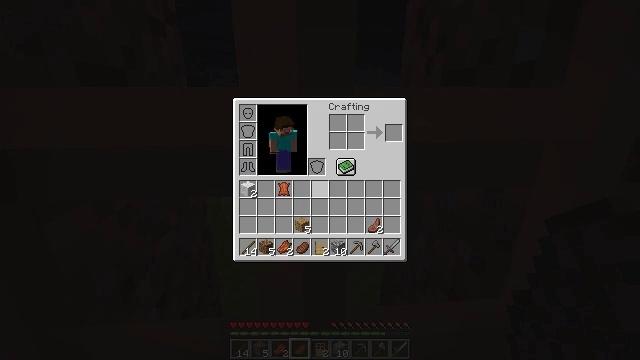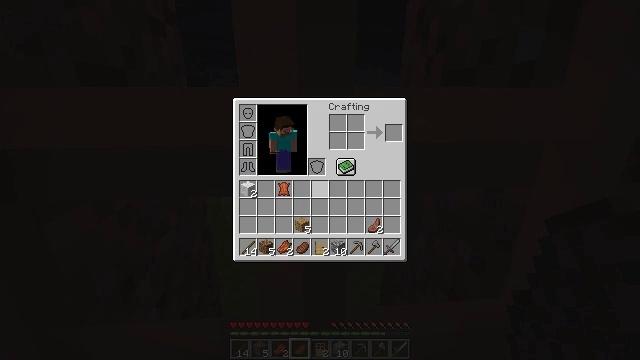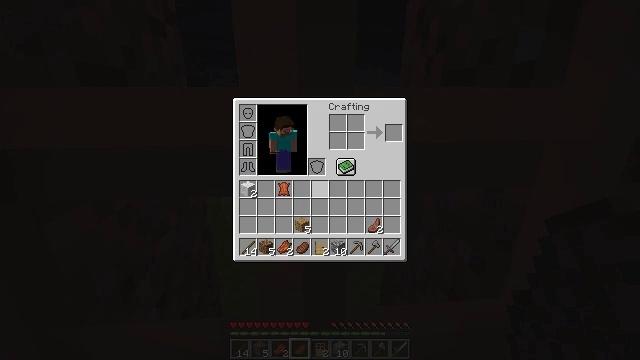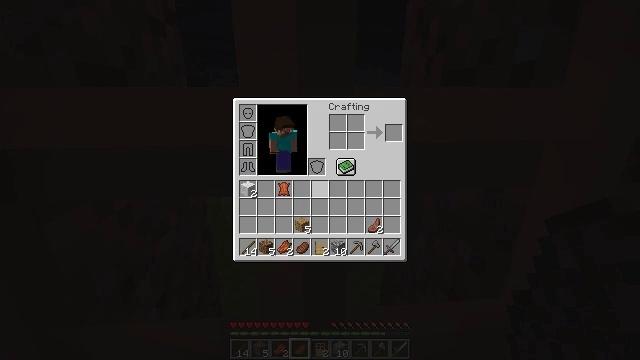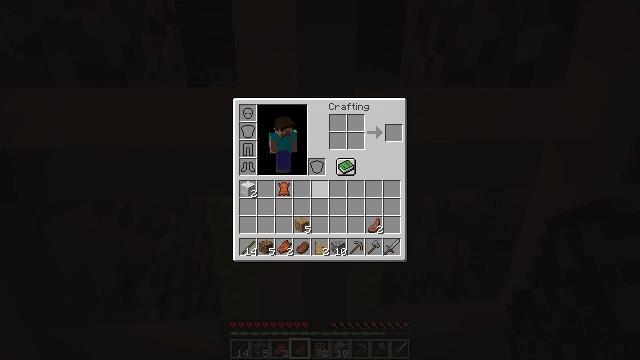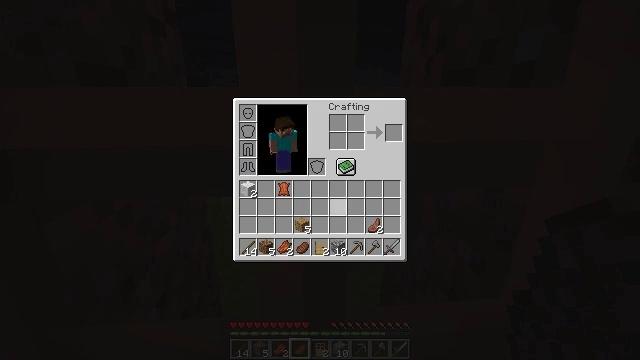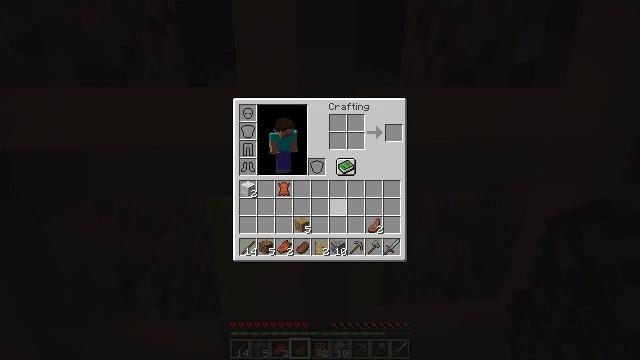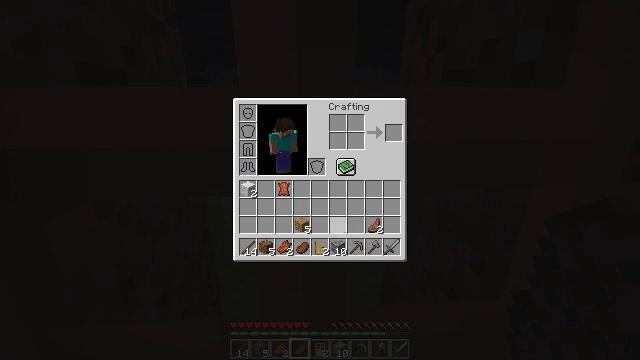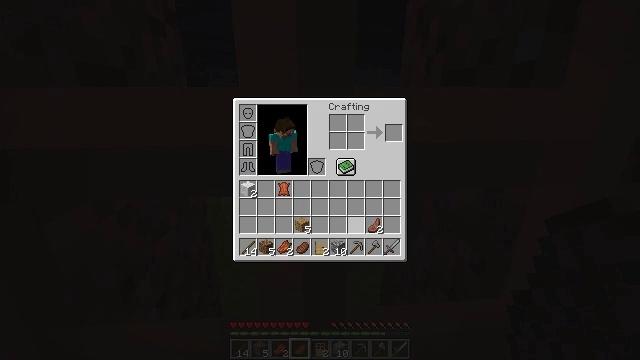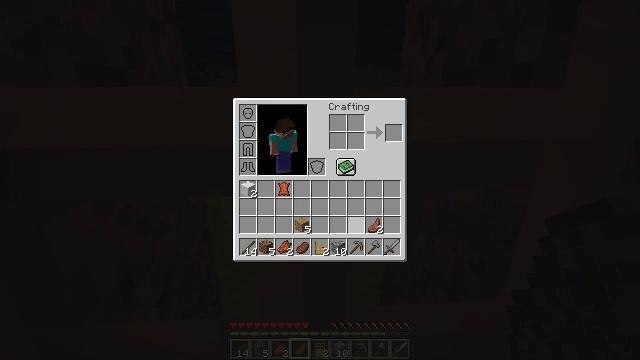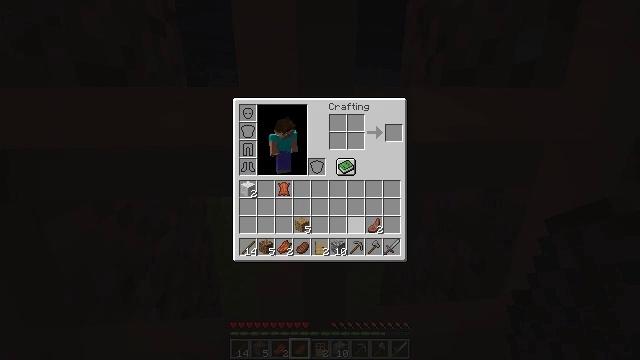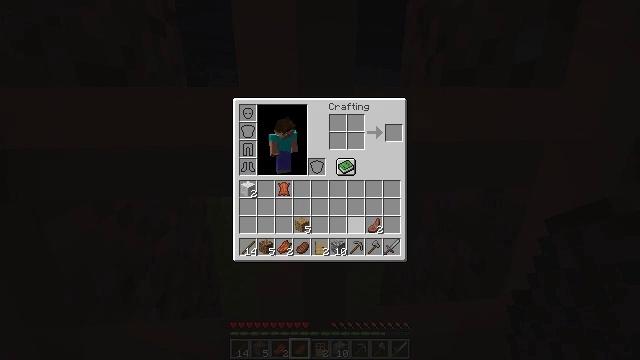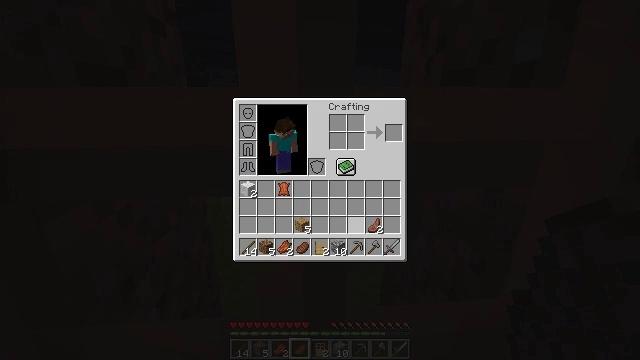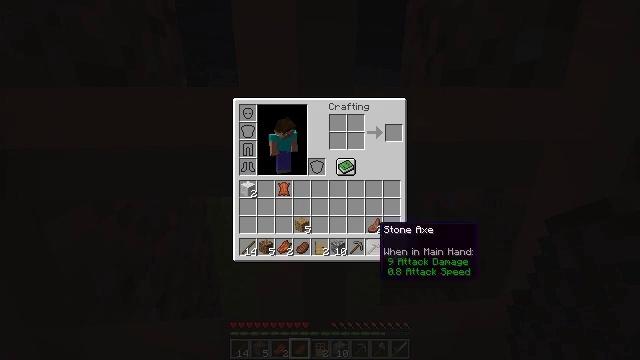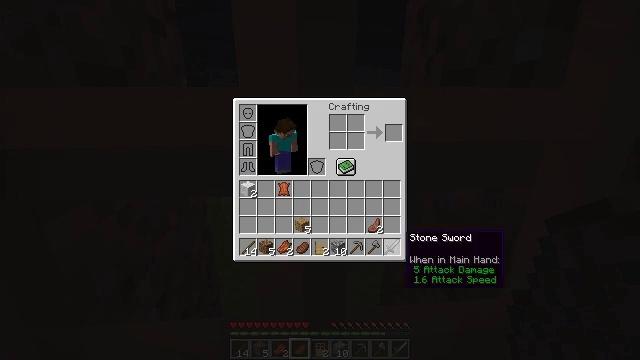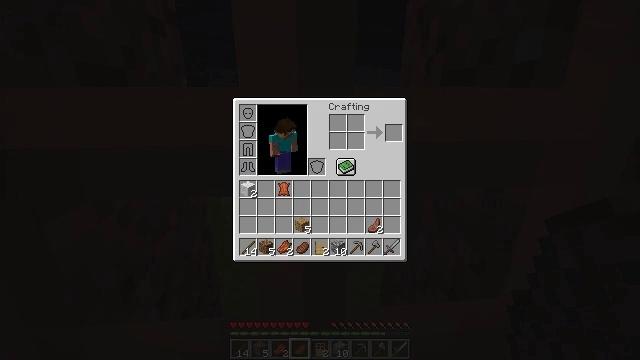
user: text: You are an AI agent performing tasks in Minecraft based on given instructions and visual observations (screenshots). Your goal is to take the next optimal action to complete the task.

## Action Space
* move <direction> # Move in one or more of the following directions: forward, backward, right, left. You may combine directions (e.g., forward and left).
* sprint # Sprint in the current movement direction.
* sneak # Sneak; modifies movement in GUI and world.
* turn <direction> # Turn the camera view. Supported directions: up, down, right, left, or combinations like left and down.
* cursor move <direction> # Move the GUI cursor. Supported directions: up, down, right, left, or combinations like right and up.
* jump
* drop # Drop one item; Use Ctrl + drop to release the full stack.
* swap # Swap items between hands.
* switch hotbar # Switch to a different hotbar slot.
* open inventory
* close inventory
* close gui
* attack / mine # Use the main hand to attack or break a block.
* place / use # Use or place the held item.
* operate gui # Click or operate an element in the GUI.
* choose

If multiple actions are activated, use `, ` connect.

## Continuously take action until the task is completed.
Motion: motion action
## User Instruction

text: Get a stone hoe by crafting it with the necessary materials.
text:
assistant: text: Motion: no_op
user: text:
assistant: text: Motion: no_op
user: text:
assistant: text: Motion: no_op
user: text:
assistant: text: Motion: no_op
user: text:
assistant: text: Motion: cursor move right and down
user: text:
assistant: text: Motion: cursor move down
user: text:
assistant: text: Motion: no_op
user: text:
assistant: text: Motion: cursor move right and down
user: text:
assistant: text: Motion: no_op
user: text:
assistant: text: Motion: no_op
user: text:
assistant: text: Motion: no_op
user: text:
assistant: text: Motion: no_op
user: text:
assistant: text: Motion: cursor move right and down
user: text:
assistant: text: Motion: cursor move right and down
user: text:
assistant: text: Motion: no_op
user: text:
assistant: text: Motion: no_op
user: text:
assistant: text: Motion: no_op
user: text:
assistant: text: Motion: cursor move left
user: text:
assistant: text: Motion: cursor move left
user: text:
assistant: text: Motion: no_op
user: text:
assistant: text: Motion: no_op
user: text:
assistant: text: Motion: no_op
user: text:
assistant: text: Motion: no_op
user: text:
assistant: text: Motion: no_op
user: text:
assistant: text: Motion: no_op
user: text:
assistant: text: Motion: operate gui
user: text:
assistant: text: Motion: operate gui
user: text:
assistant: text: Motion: no_op
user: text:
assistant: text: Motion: no_op
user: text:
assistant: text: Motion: no_op